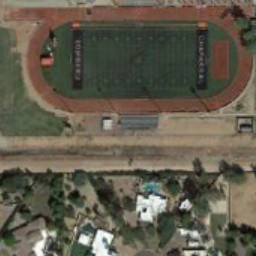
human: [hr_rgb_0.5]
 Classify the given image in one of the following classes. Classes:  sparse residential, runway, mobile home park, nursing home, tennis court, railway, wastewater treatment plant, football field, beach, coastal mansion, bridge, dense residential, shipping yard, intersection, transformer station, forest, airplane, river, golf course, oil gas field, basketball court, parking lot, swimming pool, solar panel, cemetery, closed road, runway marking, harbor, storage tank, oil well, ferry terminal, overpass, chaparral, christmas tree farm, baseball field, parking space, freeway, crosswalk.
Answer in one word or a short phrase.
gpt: football field